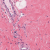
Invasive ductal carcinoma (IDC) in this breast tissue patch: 0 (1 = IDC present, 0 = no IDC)